Field crop: tomato
Growth stage: 1
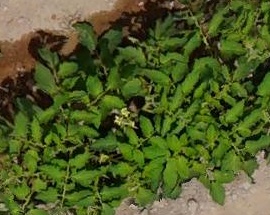
Species: tomato